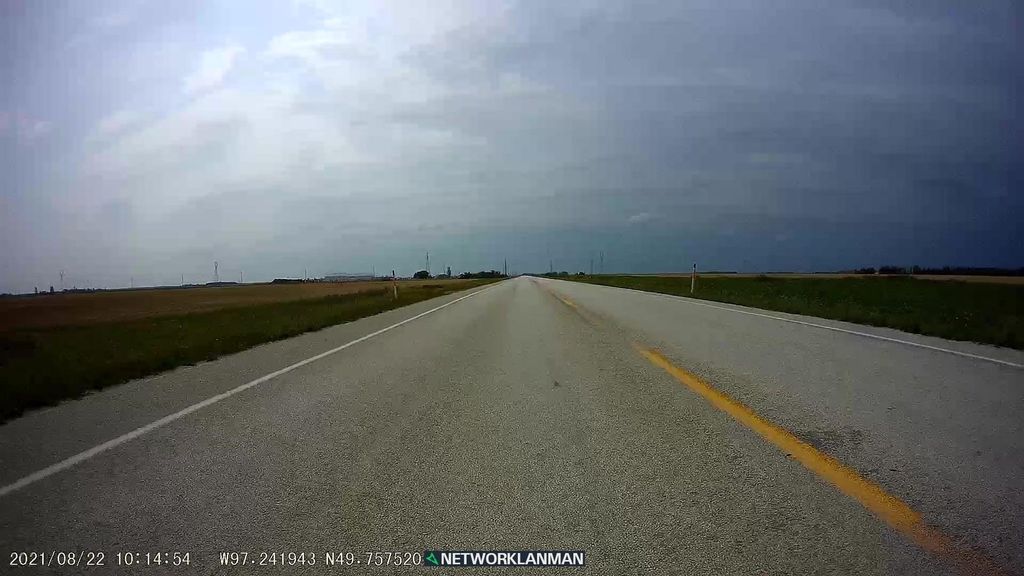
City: winnipeg